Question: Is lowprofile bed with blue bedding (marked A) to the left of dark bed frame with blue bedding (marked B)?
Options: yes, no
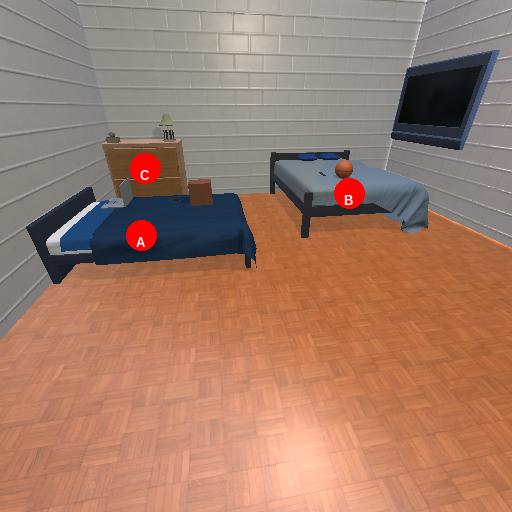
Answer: yes